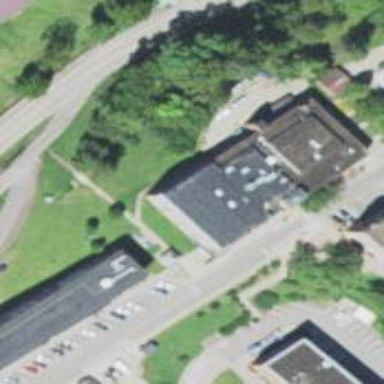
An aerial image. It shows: Post office.